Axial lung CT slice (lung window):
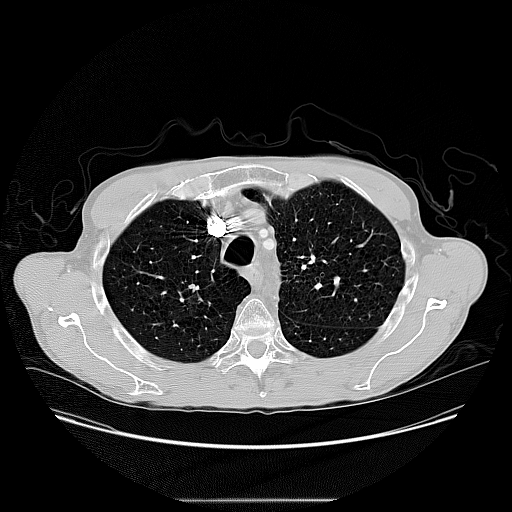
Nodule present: no